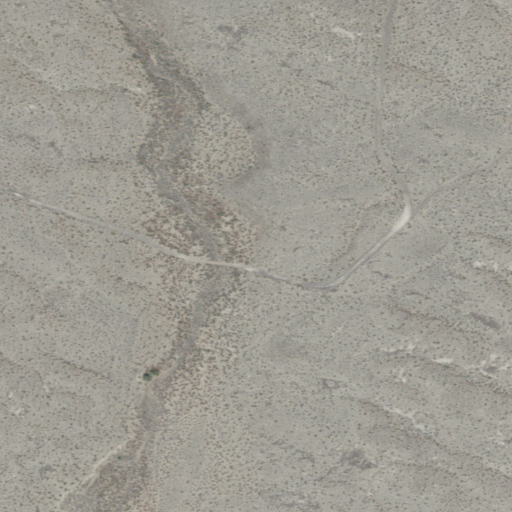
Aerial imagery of valley in Oregon named Juniper Canyon containing only shrub